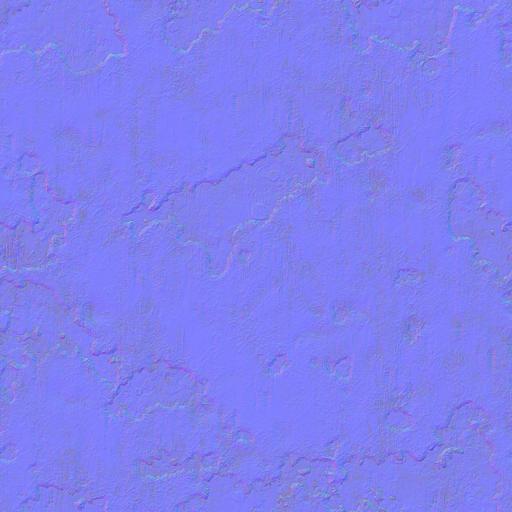
aid cross first metal paint painted rust